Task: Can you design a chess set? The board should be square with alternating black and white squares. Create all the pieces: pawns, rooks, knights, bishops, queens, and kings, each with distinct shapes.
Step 1912:
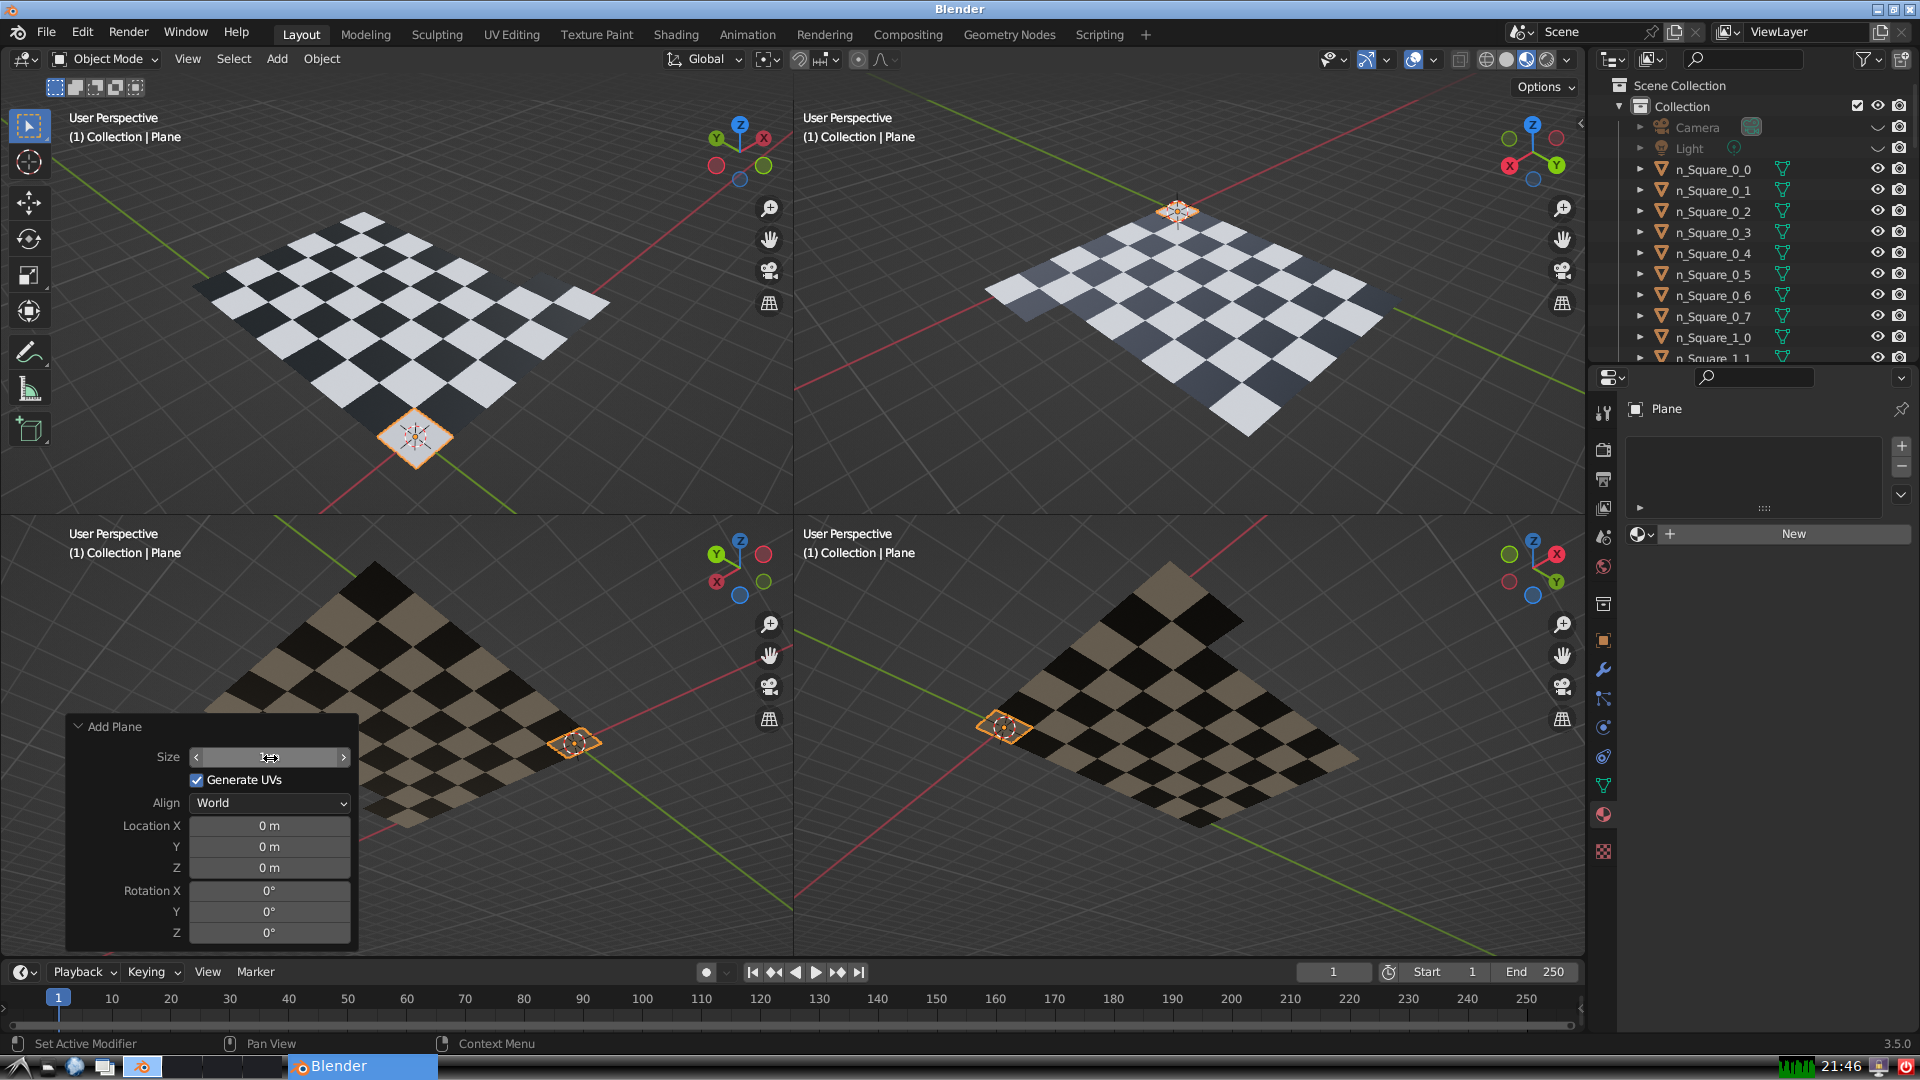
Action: {"mouse_move": [960, 540]}